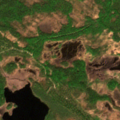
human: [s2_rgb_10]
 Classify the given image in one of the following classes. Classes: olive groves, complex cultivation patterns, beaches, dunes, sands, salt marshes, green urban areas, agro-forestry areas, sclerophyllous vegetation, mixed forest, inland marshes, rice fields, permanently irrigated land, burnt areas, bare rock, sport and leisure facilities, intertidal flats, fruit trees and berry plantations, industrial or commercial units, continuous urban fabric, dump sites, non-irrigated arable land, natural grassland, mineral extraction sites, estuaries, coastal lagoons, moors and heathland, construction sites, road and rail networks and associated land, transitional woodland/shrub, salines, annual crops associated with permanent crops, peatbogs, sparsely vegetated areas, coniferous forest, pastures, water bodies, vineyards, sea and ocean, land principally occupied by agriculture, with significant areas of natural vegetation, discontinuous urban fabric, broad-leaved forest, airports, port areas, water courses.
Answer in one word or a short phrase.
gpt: mixed forest, transitional woodland/shrub, peatbogs